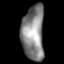
Tissue: lung
Cell type: Epithelial cells
Senescence score: 0.2112
Nuclear area (px): 1197
Mean DAPI intensity: 135.052